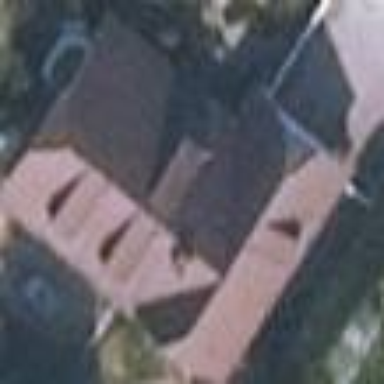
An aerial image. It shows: Half-hipped roof building.